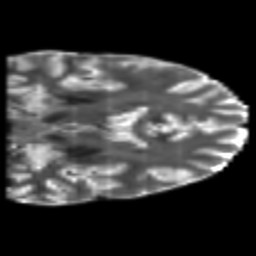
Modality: T2w
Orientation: coronal
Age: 28
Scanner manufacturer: philips
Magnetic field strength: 3 T
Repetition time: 8.6 s
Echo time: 0.127 s